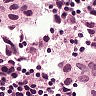
Metastatic tissue present: yes